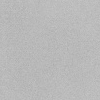
Atmospheric dust classification: dusty